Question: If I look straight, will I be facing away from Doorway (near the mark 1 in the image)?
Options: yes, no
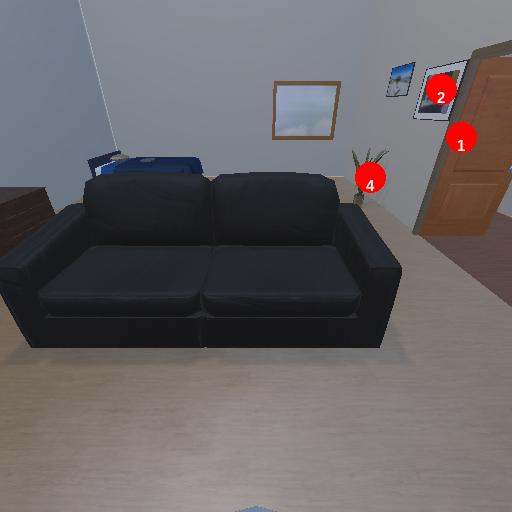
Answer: yes